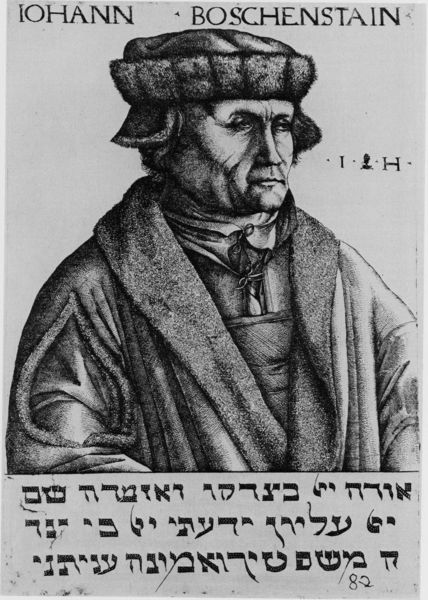
Titel: Bildnis des Johannes Boschenstein
Künstler: Hieronymus Hopfer
Institution: (Seriendruck)
Schlagwörter: mann, umhang, weiß, grau, haar, hut, mund, nase, profil, schwarz, skizze, zeichen, zeichnung, blick, tuch, schleife, alt, hemd, kappe, mütze, augen, falten, gesicht, kragen, mensch, pelz, ärmel, bildnis, portrait, porträt, signatur, gewand, haare, mantel, stoff, schleifen, kinn, lippen, potrait, schrift, wangen, man, furchen, grafik, graphik, schattierung, linien, tafel, dick, krawatte, inschrift, streng, finster, halstuch, foto, kohle, druck, initialen, monogramm, radierung, stich, titel, illustration, schwarzweiß, text, überschrift, bleistift, kravatte, arabisch, barett, schlips, halbprofil, wams, luther, gelehrter, fellmütze, pelzmütze, russe, bänder, kupferstich, johann, hebräisch, jude, seriendruck, jüdisch, sprache, matel, bldnis, boschenstain, johann boschenstein, jud, deutsche, portrat, büse, ohrenschützer, lüther, porträt johann boschenstain, johann boschenstain, 82, inschfrift, pelzumrandung, iwrit, güttenberg, hiebreisch, iohann, bischenstain